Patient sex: F
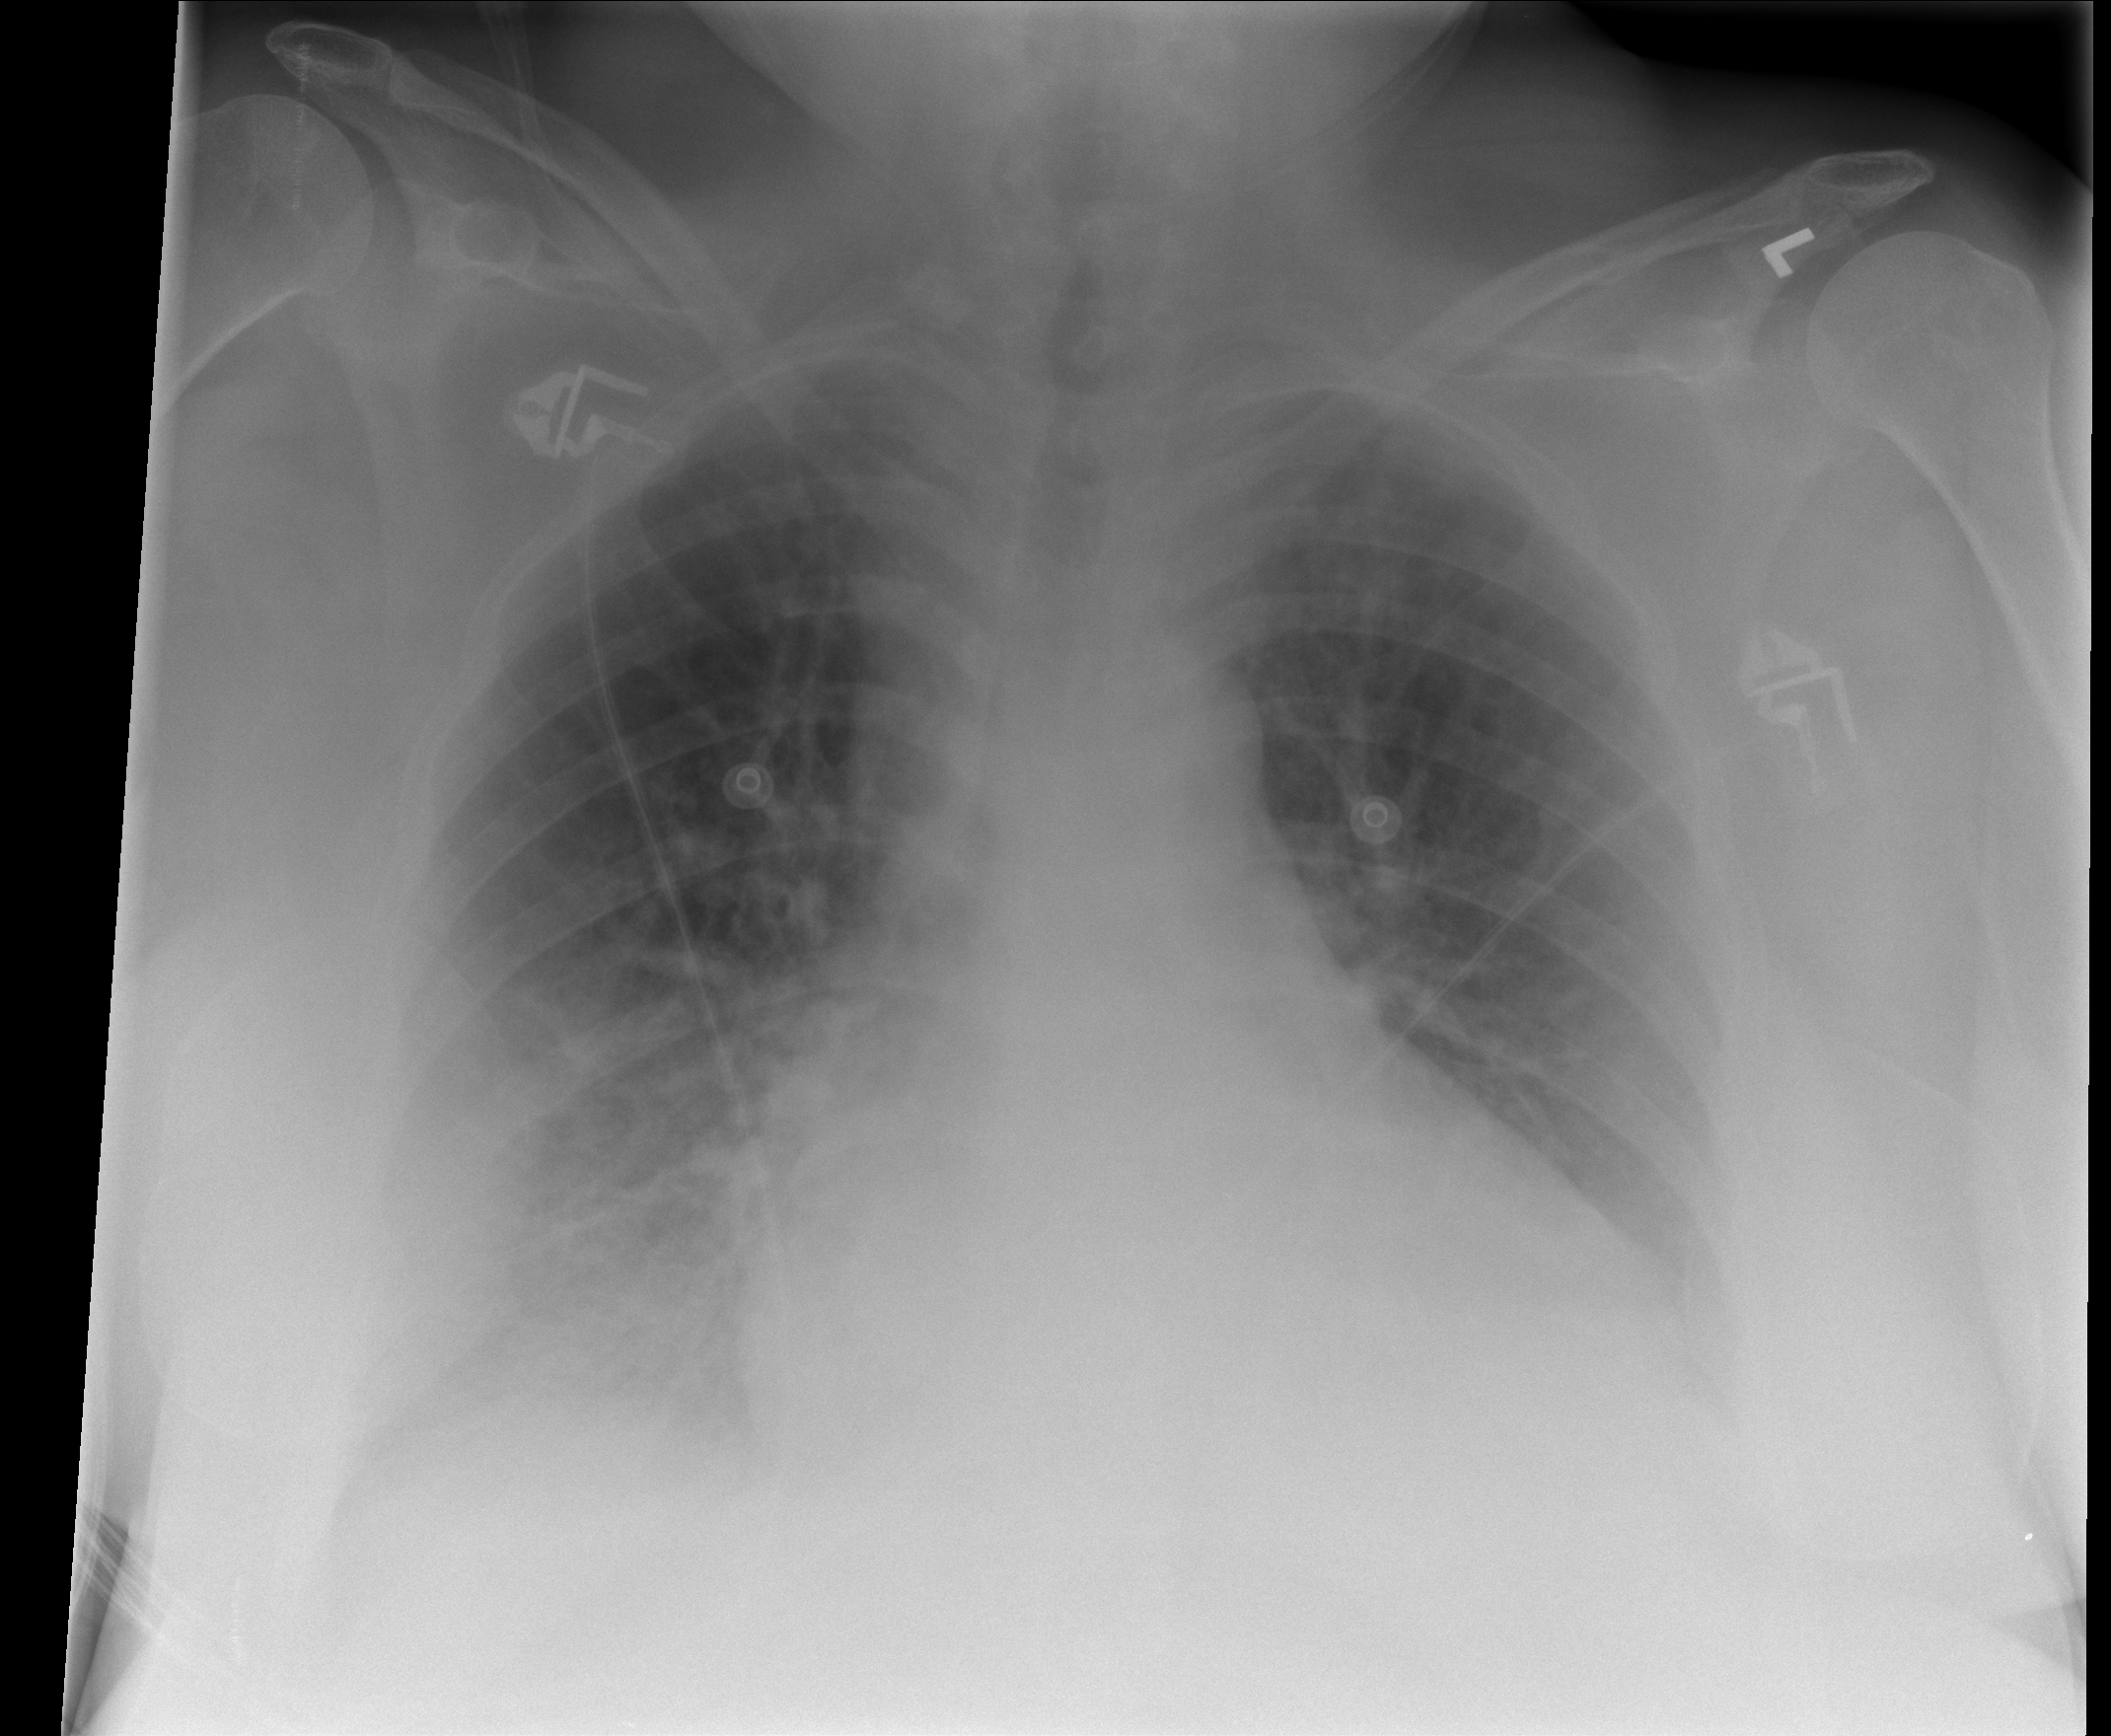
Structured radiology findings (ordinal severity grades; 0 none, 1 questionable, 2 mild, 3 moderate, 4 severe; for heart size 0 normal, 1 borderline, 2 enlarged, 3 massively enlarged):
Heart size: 2
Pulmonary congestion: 2
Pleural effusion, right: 1
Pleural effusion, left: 1
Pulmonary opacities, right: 3
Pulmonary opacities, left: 0
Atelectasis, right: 2
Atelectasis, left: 2